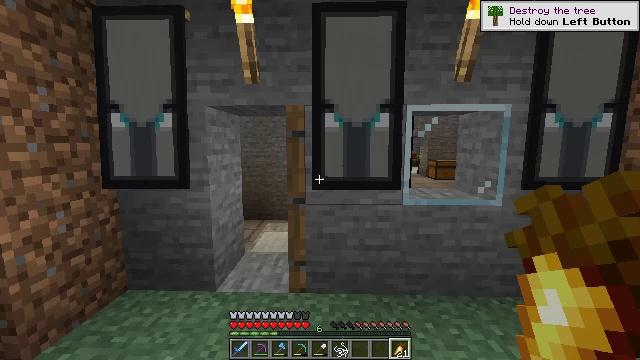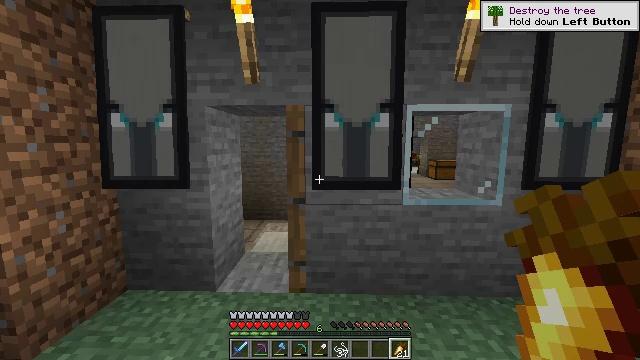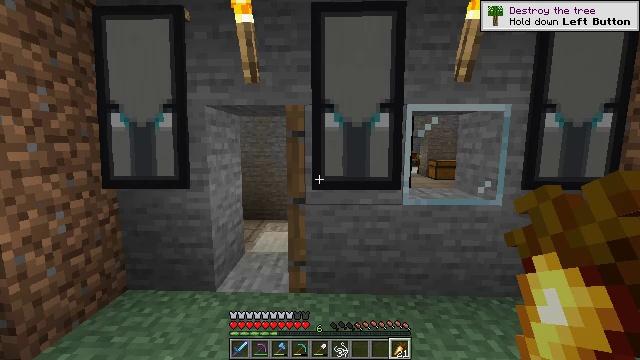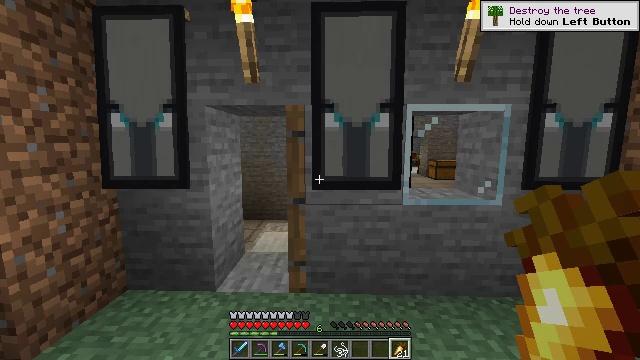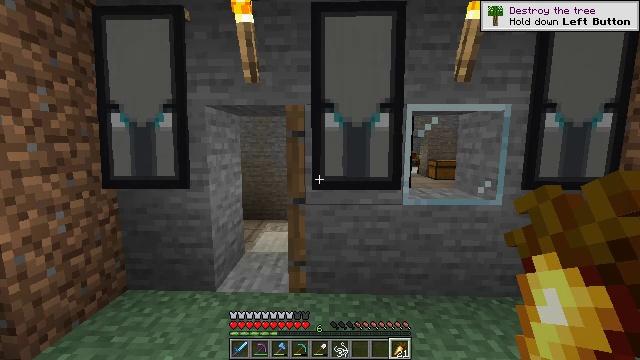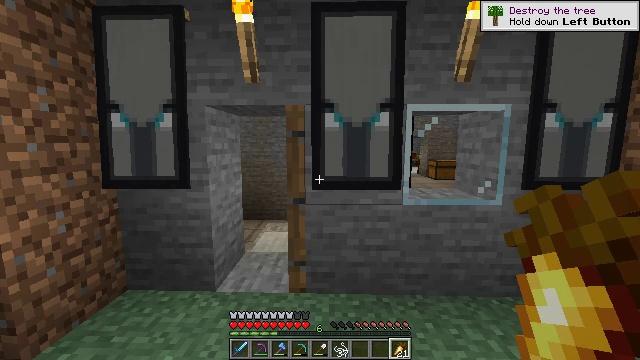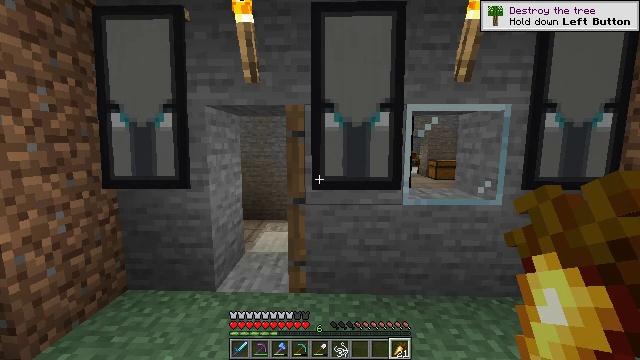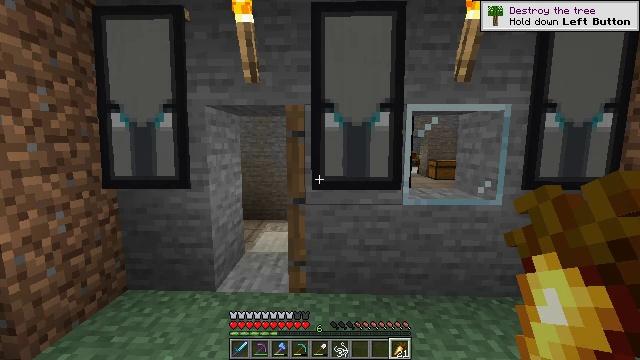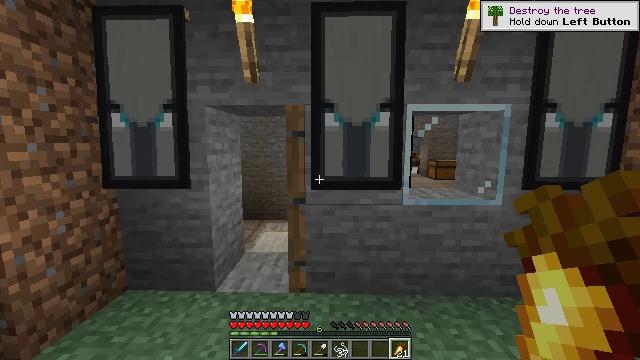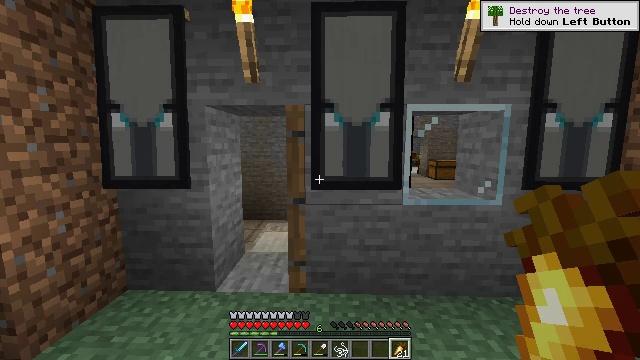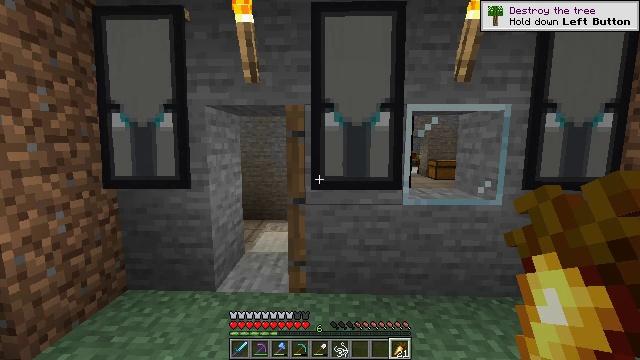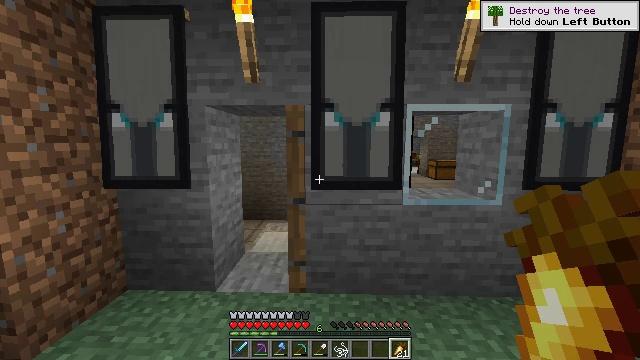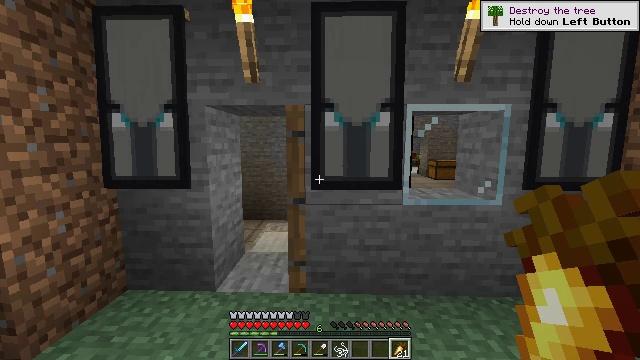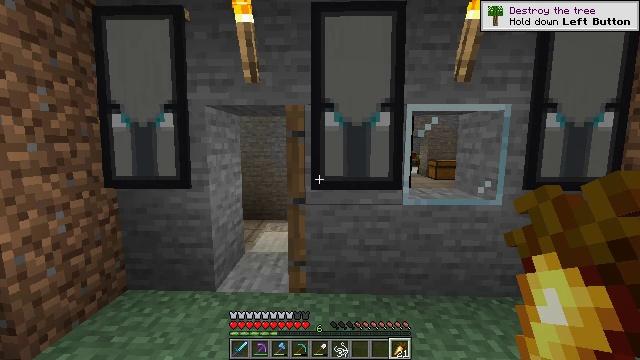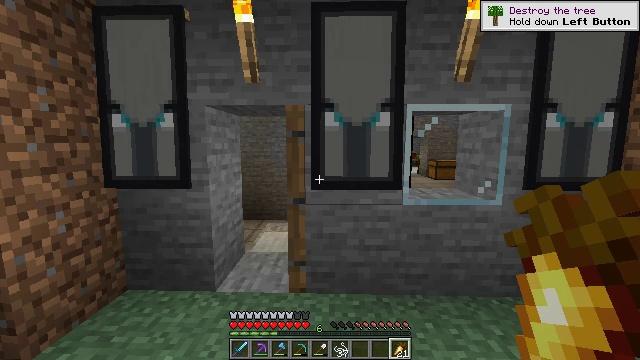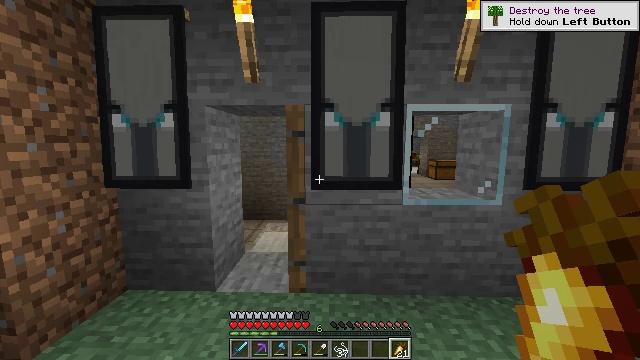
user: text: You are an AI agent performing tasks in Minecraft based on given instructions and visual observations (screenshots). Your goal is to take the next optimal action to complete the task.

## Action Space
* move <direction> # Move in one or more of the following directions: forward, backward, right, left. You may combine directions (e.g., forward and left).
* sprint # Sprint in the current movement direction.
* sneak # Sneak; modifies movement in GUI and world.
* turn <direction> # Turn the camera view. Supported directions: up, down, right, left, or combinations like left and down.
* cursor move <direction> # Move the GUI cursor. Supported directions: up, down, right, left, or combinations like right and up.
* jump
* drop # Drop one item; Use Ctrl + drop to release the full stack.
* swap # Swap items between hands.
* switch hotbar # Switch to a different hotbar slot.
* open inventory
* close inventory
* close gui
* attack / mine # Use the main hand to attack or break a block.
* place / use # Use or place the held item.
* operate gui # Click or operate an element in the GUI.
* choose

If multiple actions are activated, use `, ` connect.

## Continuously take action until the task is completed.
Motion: motion action
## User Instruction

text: Craft smooth stone in the furnace.
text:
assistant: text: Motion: no_op
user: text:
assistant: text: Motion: no_op
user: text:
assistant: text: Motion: no_op
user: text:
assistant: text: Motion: no_op
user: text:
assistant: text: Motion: no_op
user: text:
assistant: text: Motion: no_op
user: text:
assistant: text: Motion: no_op
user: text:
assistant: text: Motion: no_op
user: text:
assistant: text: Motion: no_op
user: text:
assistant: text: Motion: no_op
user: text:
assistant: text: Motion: no_op
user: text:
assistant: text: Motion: no_op
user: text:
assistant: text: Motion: no_op
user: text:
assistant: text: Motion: no_op
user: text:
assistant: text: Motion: no_op
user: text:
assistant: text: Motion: no_op
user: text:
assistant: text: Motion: no_op
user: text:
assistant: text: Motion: no_op
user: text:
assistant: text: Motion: no_op
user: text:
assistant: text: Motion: no_op
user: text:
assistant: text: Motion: no_op
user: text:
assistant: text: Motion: no_op
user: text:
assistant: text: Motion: no_op
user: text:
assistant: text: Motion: no_op
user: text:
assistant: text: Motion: no_op
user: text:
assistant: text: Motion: no_op
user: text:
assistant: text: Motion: no_op
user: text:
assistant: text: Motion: no_op
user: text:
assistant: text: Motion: no_op
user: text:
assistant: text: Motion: no_op